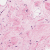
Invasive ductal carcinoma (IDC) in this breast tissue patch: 0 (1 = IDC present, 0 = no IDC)